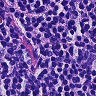
Metastatic tissue present: no